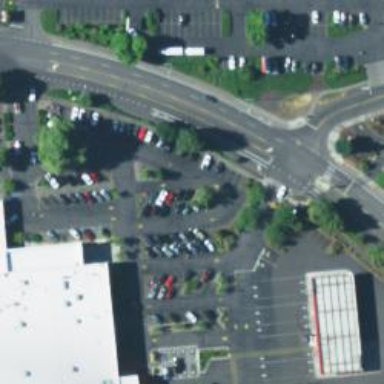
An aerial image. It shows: Parking space is available.